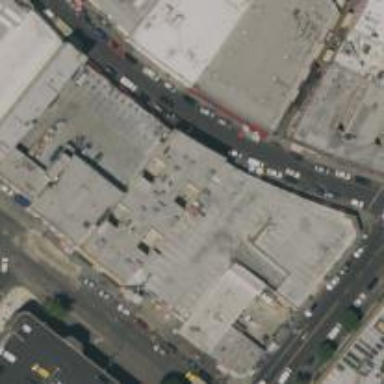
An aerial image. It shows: Retail building.